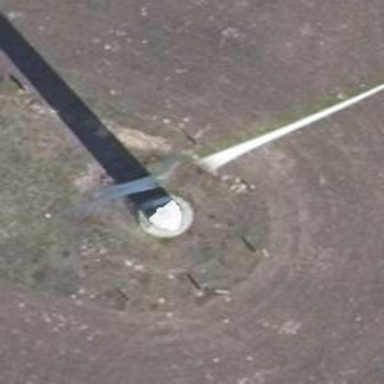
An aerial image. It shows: Wind generator powered by horizontal-axis wind turbine.